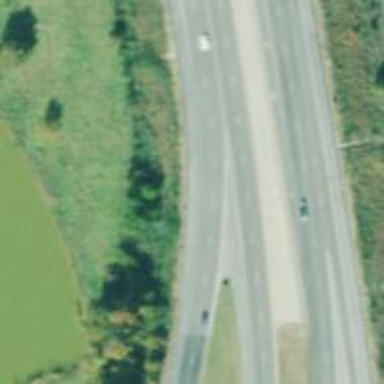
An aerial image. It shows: Trunk link highway.